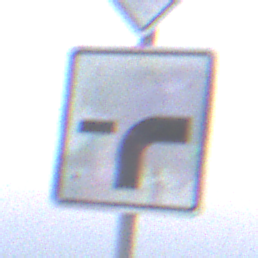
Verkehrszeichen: VerlaufVorfahrtsstrasse9
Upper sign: Vorfahrtsstrasse
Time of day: SunriseSunset
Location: Outdoor (Suburban)
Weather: Clear
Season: NotSpecified
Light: Natural